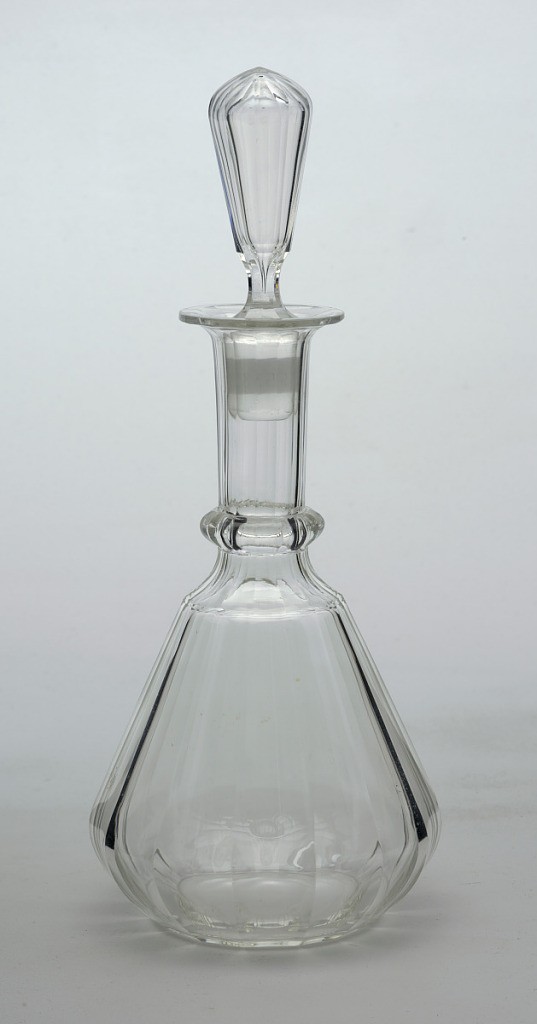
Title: No. 98
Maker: Ludwig Lobmeyr, Austrian, 1829 - 1917
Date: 1865
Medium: Mouth-blown crystal, faceted cut and polished
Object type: White wine decanter with stopper
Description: Mouth-blown crystal decanter with stopper, elaborately facet-cut and polished, with precisely planned bubble in the stem.